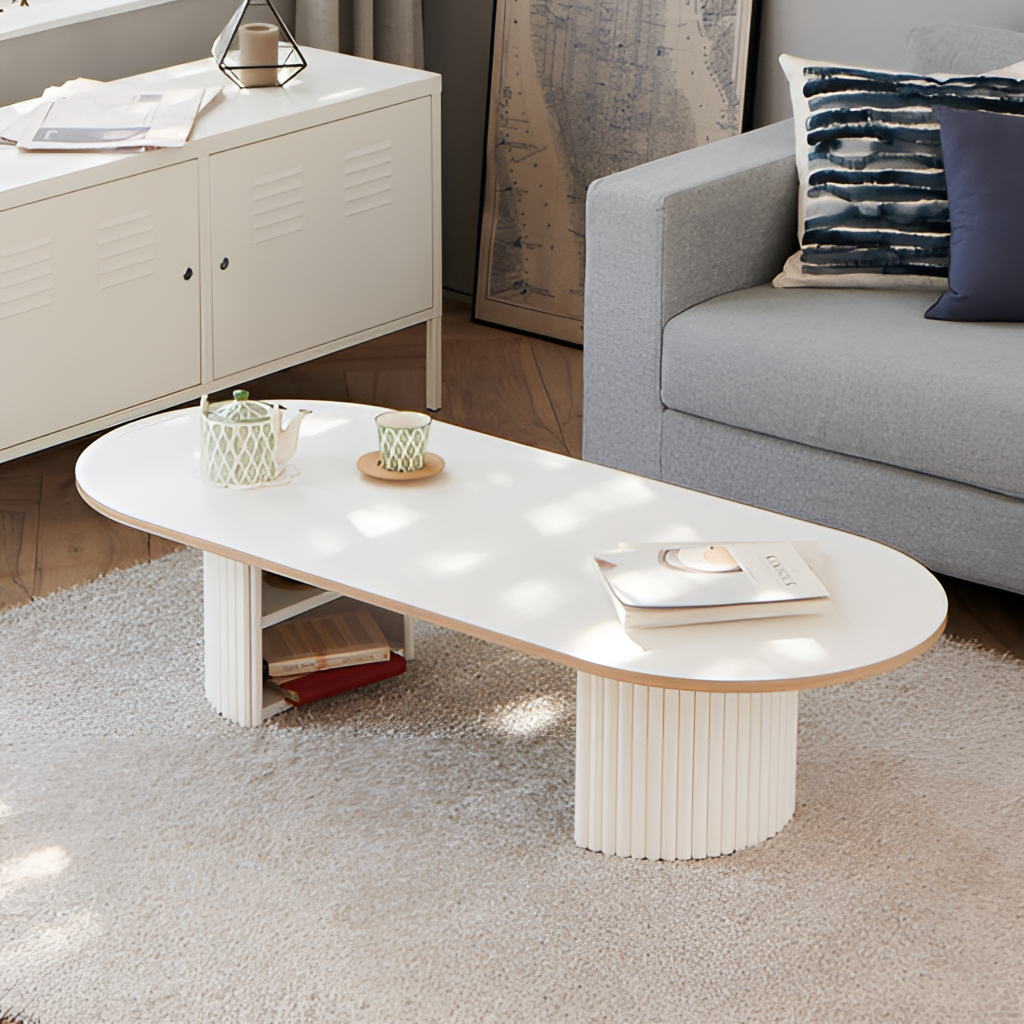
living room, white wood coffee table, wood flooring, with herringbone pattern, contemporary, paint wallpaper, with solid pattern